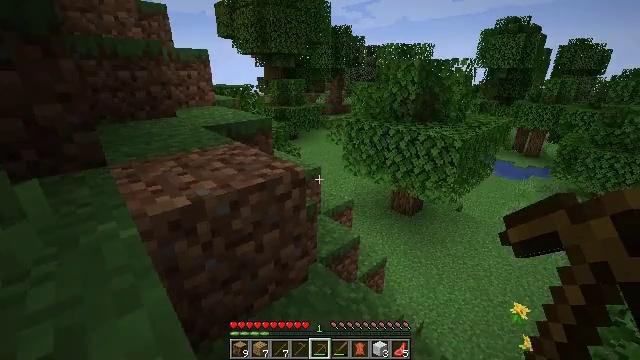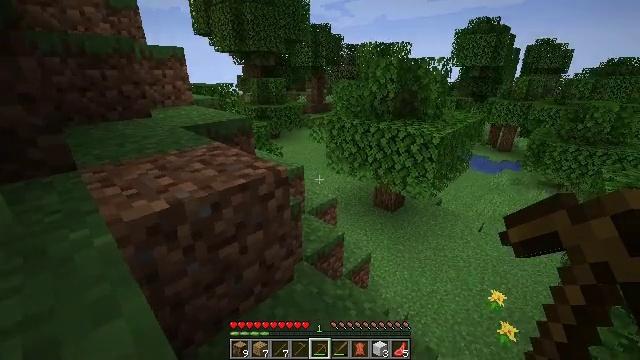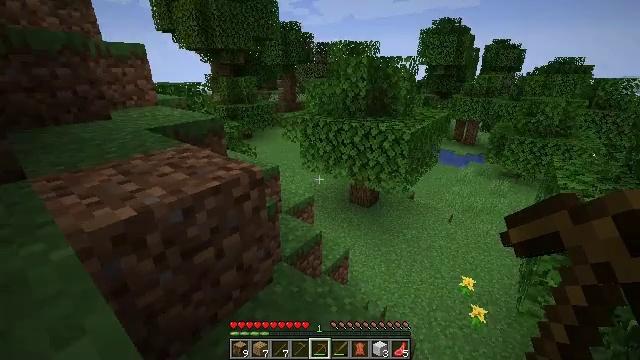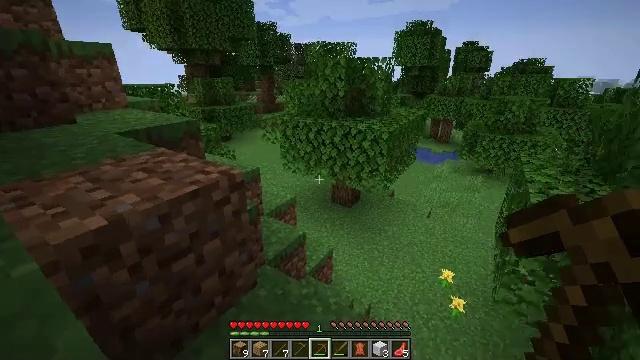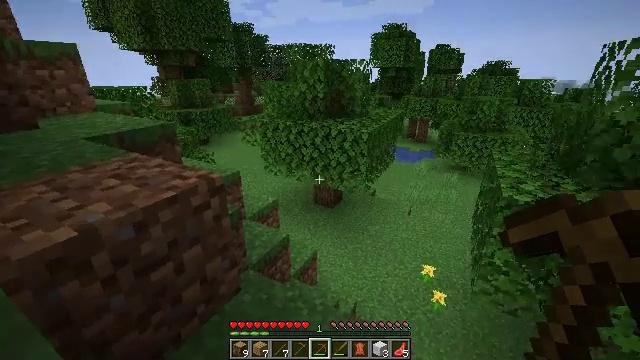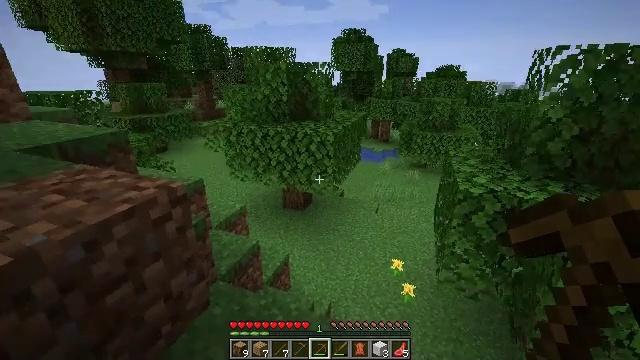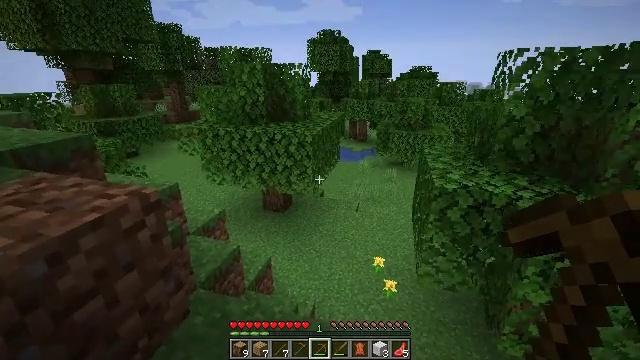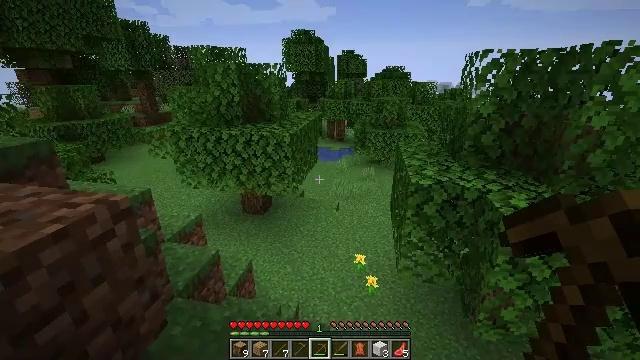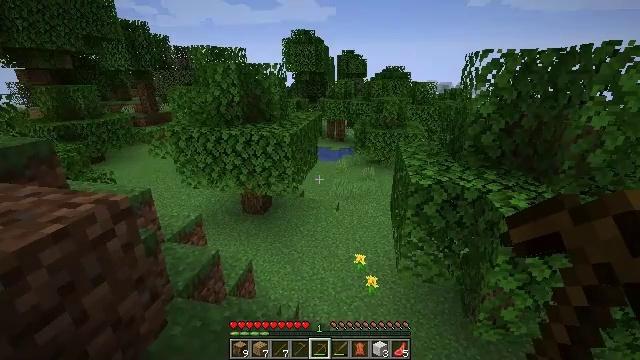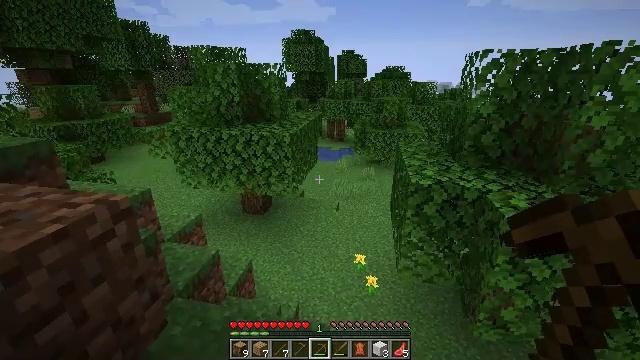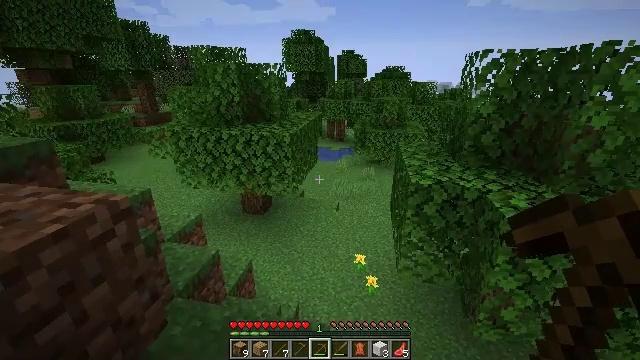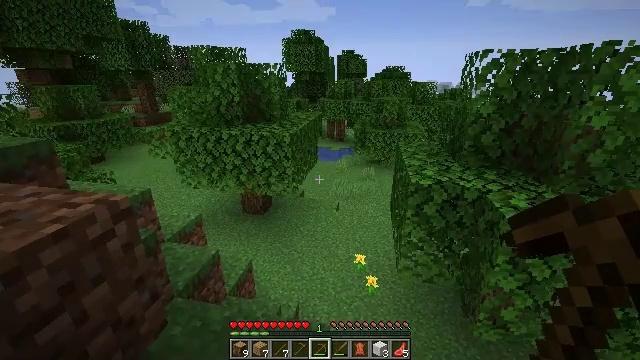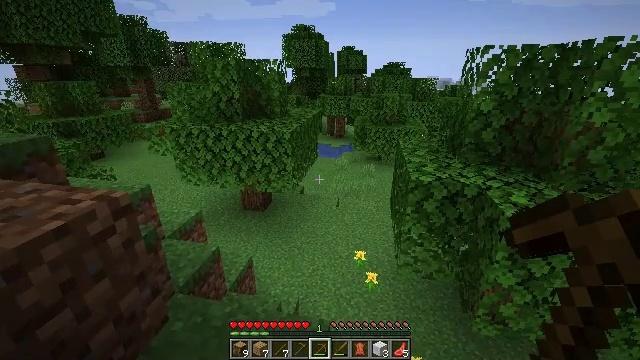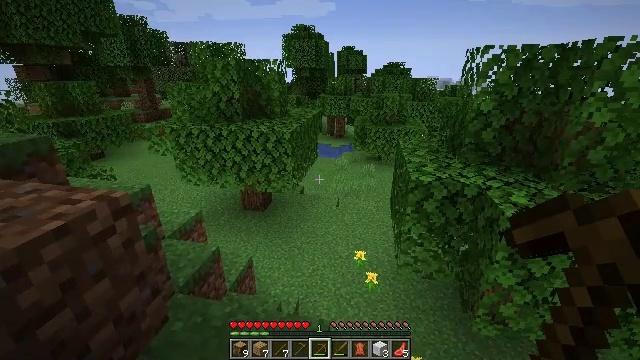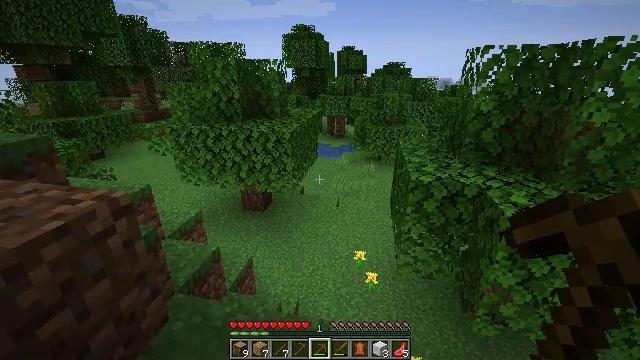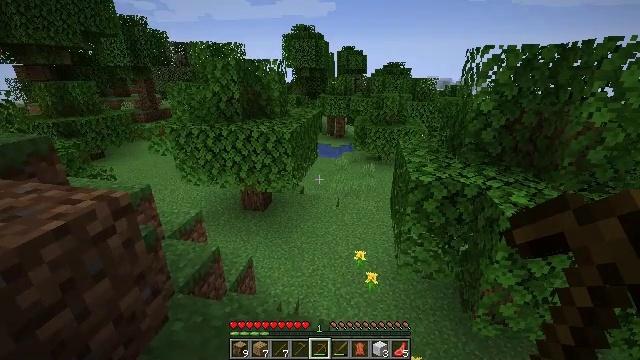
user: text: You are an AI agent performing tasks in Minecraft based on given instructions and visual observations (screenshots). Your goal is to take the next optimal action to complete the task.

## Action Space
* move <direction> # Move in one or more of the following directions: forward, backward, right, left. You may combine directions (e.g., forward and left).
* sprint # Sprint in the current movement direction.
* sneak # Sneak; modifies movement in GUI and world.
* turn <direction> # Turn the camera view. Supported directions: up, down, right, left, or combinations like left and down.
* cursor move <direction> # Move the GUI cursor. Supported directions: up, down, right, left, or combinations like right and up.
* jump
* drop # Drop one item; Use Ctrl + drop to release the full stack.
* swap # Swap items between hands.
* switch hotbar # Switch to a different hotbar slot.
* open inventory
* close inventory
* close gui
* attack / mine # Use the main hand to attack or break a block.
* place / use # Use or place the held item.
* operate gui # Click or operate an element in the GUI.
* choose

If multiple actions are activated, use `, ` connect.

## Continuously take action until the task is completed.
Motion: motion action
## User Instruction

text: Obtain oak wood from logs.
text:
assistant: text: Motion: turn right
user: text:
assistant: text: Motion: turn right
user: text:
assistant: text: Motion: turn right
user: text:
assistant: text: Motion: turn right
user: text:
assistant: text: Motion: turn right
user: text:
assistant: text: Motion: turn right
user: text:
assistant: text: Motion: turn right
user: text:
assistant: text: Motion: no_op
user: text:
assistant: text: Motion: no_op
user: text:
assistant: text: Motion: no_op
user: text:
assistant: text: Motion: no_op
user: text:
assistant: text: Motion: no_op
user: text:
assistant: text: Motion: no_op
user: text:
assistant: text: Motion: no_op
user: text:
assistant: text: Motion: no_op
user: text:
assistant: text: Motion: no_op
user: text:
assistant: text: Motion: no_op
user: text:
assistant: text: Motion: no_op
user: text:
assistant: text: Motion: no_op
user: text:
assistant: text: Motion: no_op
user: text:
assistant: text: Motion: no_op
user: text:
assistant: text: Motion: no_op
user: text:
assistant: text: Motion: no_op
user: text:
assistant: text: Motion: no_op
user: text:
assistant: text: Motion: no_op
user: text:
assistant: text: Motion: no_op
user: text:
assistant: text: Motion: no_op
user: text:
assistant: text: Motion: no_op
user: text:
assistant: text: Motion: no_op
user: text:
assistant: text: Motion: no_op